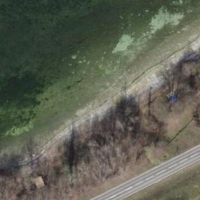
EUNIS habitat code: 14
Species observed at this site:
Humulus lupulus